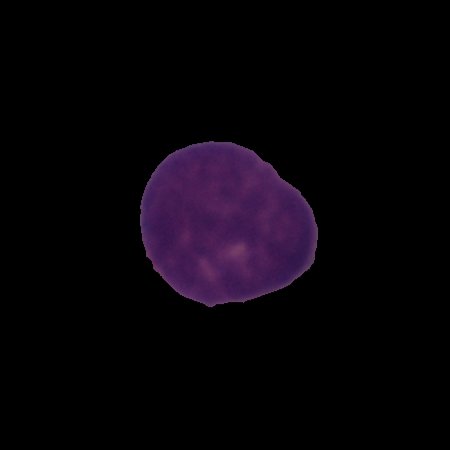
Label: cancer